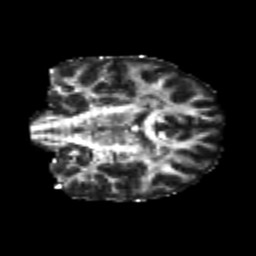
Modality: FA
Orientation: coronal
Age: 22
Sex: male
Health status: healthy
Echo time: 0.074 s